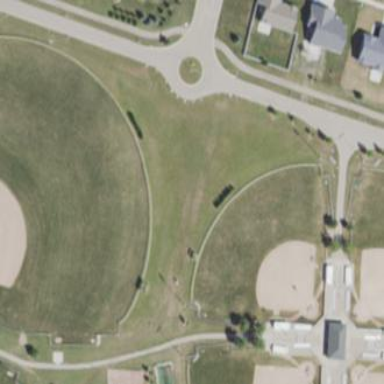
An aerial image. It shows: Softball pitch for leisure land activities.